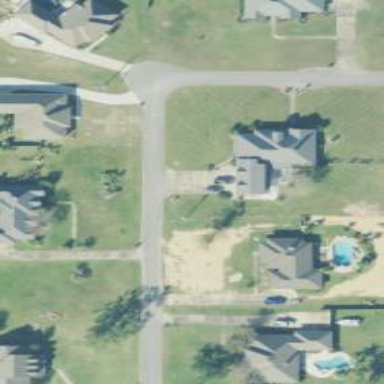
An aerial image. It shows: Driveway.